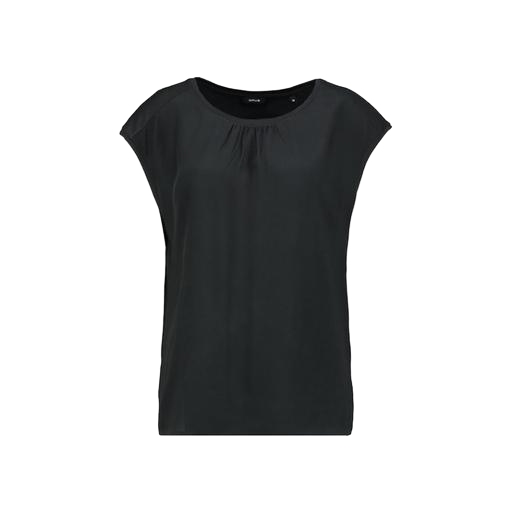
short-sleeve top only macy, pleat-neck top, black romy pleat-front top, white background